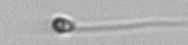
Label: flagellate